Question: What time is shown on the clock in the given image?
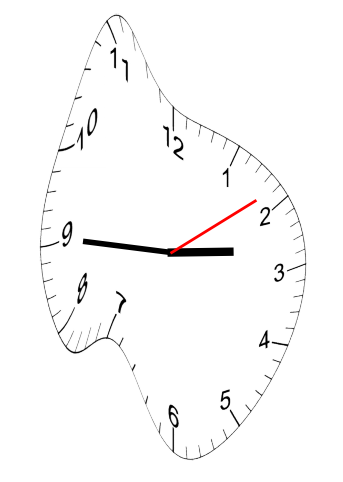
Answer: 02:45:09